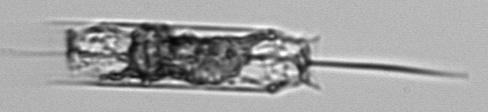
Label: Ditylum_brightwellii